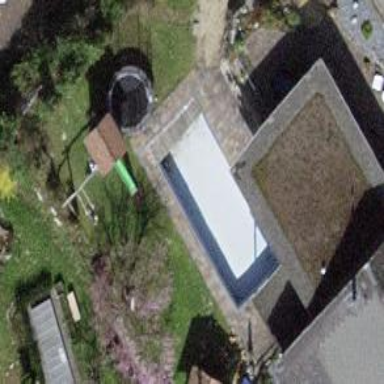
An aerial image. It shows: Swimming pool located in leisure land.